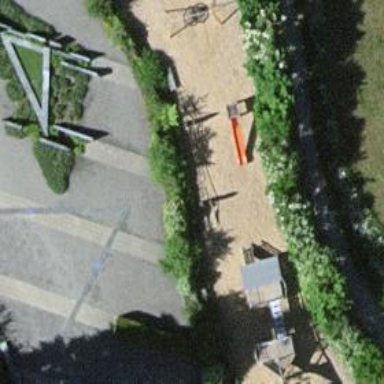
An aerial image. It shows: Playground featuring slide.